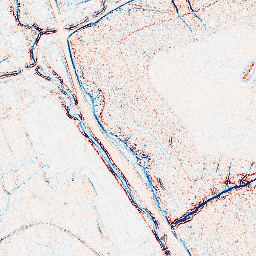
Category: edge_preserving
Decomposition family: bilateral
Decomposition parameters: d: 5
sigma_color: 25
sigma_space: 75
Upsampling method: lanczos
Upsampling parameters: scale: 4
Upsampling scale: 4